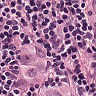
Metastatic tissue present: yes